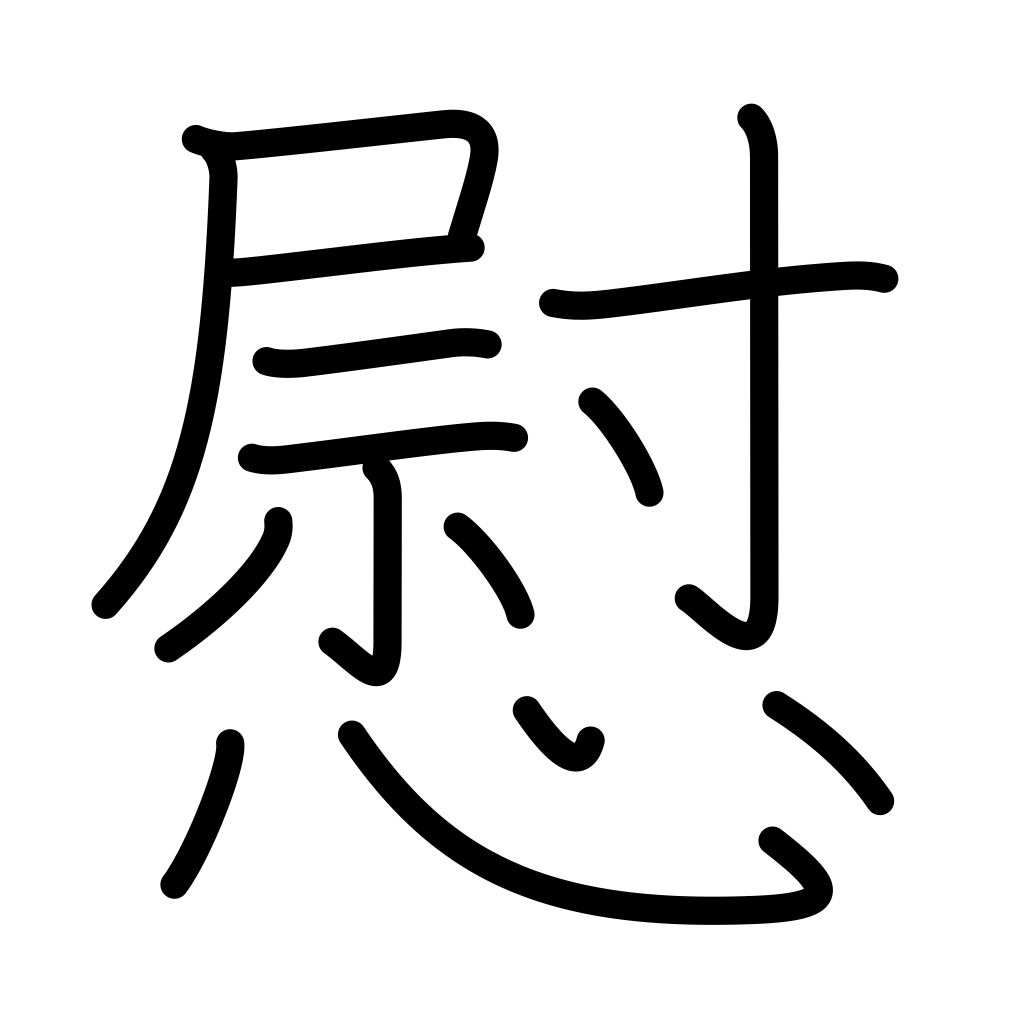
Meaning: consolation, amusement, seduce, cheer, make sport of, comfort, console